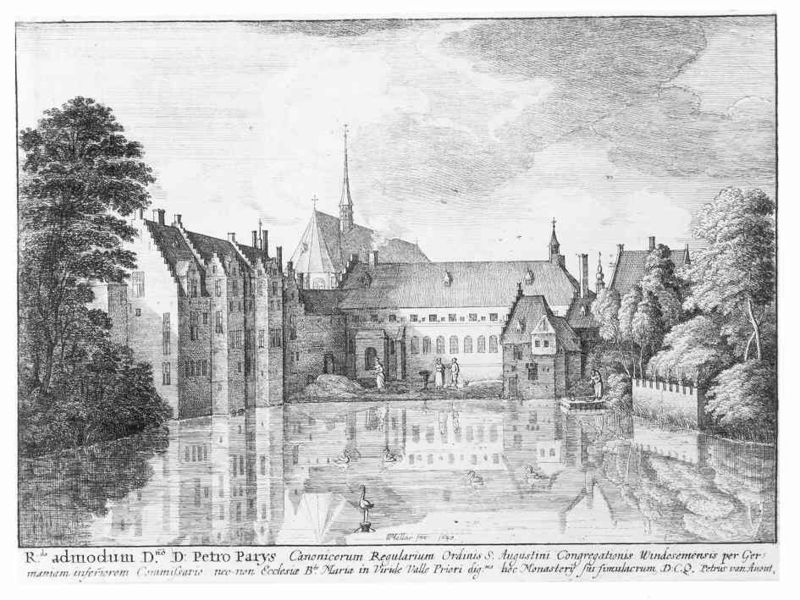
Titel: Abtei Groenendael (kleine Ansicht)
Künstler: Wenzel Hollar
Standort: Karlsruhe
Institution: Staatliche Kunsthalle Karlsruhe
Schlagwörter: baum, gemälde, himmel, mann, vogel, wasser, wolken, bäume, fluss, frauen, kirchturm, menschen, see, stadt, teich, ufer, fenster, frau, glas, grau, männer, schwarz, weiss, zeichnung, dach, gebäude, haus, schloss, wolke, zaun, wand, architektur, bild, spiegel, häuser, spiegelung, vögel, büsche, gewässer, kirche, wald, kamine, schornstein, turm, schrift, ente, fassade, vedute, spiegelbild, heu, dorf, dächer, mauer, schornsteine, ziegel, grafik, graphik, hof, figuren, wehr, dampf, steg, spiegeln, reflexion, zinnen, foto, burg, kloster, kreuz, türmchen, palast, druck, druckgraphik, druckgrafik, schraffuren, schwarz weiß, radierung, stich, illustration, text, mittelalter, dreck, graben, kupferstich, wasserspiegel, bauwerk, gefroren, schlossanlage, latein, architekur, wassergraben, parklandschaft, storch, kirchendach, glätte, stradt, spegel, water, e, turmn, kirchdach, admodum, fistung, spiegelsee, petro parys